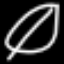
Label: leaf